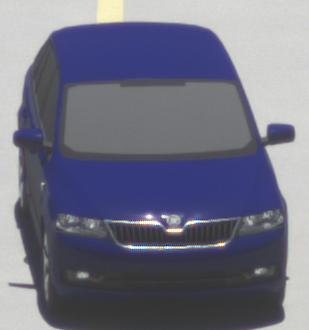
Make: Skoda
Model: Rapid Spaceback 1.2 TSI
Detailed model: Rapid Spaceback
Model produced from: 2013/10
Model produced until: 2015/04
Doors: 5
Color: blue
Road condition: dry road
Daytime: midday
Contrast: high contrast